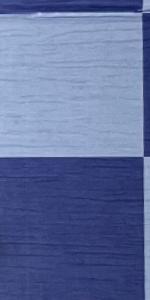
Label: Empty